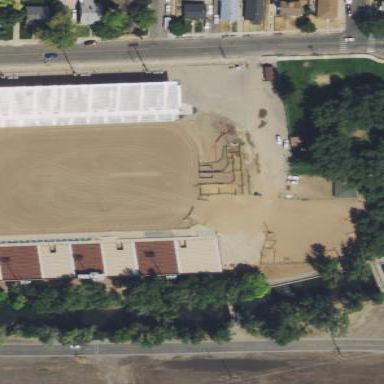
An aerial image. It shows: Rodeo pitch for leisure activities.